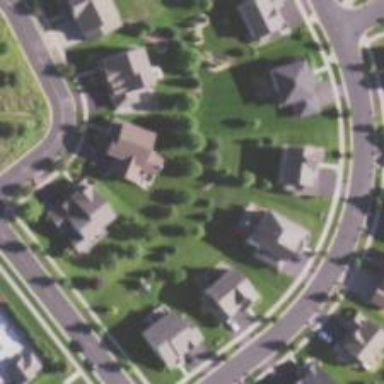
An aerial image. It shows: Neighborhood.